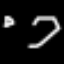
Label: octagon